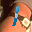
Label: 1